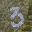
Label: 3